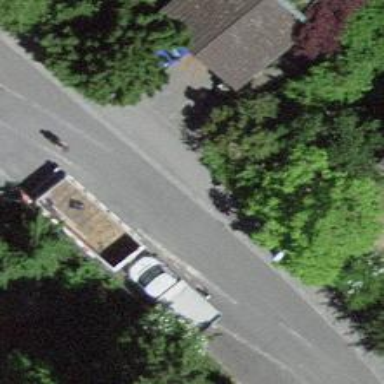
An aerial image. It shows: Residential road with asphalt surface. There is sidewalk on the left side.